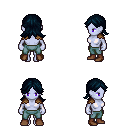
a pixel art fantasy rpg character, female body template, dark elf, purple skin, leather shoulder armor, teal pants, raven loose hair, brown shoes, four views (front, back, left, right), 2x2 character sprite sheet, small pixel art, hard edges, no anti-aliasing